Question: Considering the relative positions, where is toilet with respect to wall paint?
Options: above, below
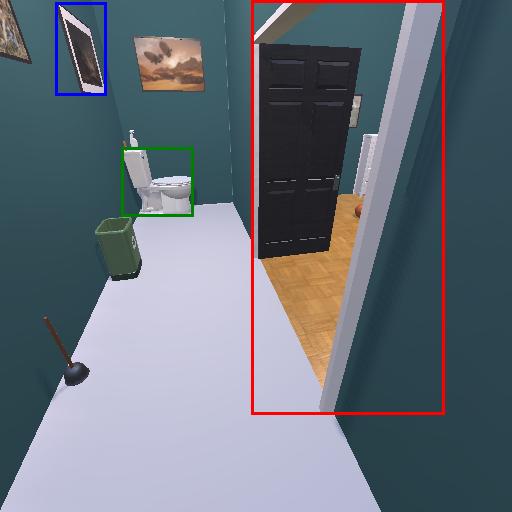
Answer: above